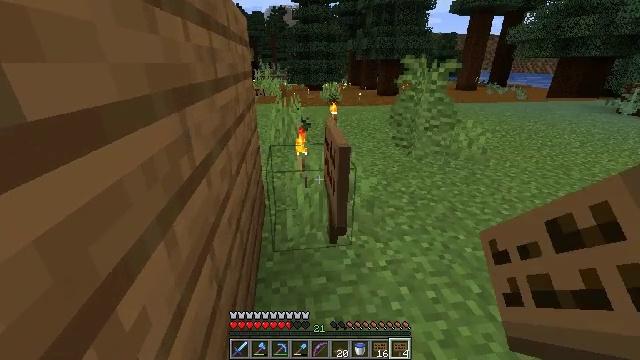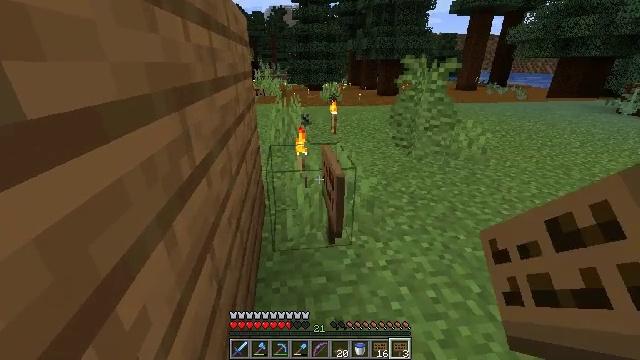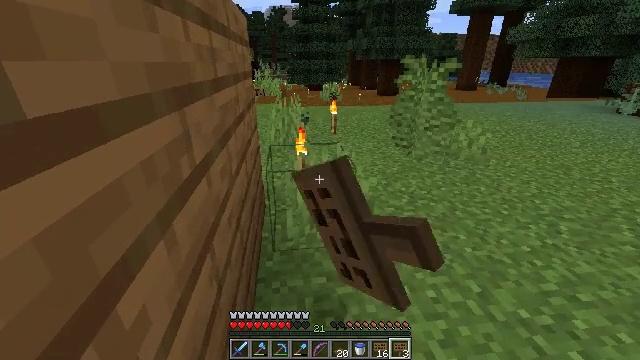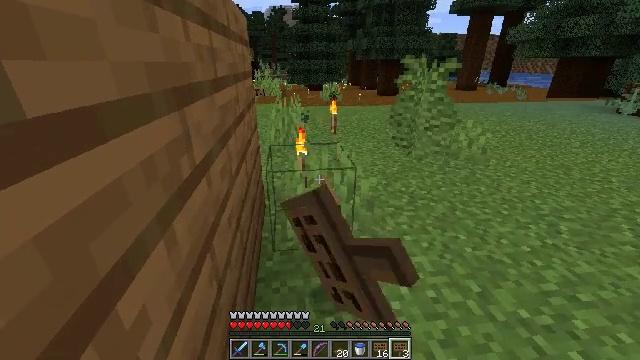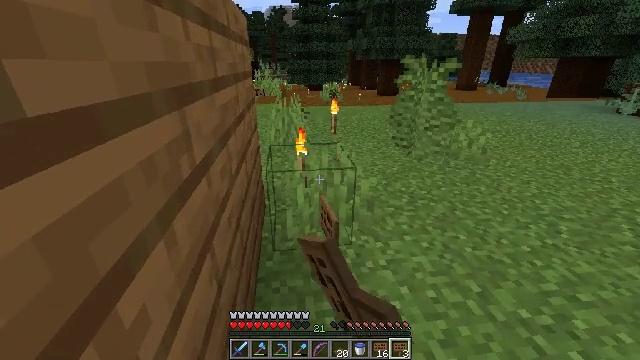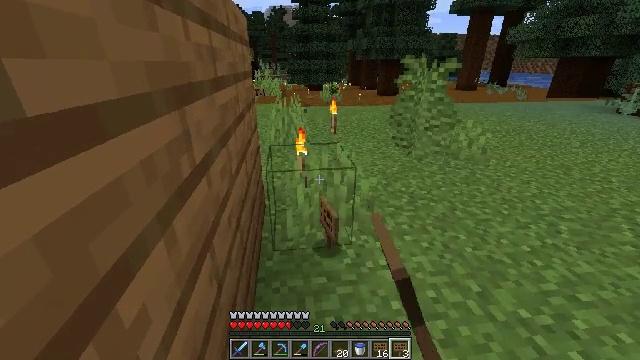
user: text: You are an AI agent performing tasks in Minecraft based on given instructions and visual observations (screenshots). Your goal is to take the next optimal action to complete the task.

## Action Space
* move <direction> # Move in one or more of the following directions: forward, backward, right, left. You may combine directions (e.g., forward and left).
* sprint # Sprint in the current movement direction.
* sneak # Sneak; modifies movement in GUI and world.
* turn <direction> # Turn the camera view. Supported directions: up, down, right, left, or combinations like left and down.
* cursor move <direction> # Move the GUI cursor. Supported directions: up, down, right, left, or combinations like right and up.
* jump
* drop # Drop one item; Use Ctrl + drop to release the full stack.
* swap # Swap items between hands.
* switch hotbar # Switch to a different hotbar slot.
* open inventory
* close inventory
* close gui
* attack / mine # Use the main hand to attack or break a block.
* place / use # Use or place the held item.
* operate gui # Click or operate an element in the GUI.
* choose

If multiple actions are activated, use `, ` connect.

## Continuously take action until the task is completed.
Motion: motion action
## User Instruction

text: Drop a spruce sign.
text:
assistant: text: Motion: drop
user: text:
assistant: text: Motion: drop
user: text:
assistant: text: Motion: drop
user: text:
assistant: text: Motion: drop
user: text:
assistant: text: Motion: drop
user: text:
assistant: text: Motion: drop